Question: I'm using Charles Proxy to rewrite a response from an API for testing purpose.
If I set a breakpoint, I am allowed to completely rewrite the raw response as I wish.
However, if I want to automate it via the "Rewrite" tool, I'm stuck, it seems that you cannot modify the status code:

Do you know if I'm missing something?
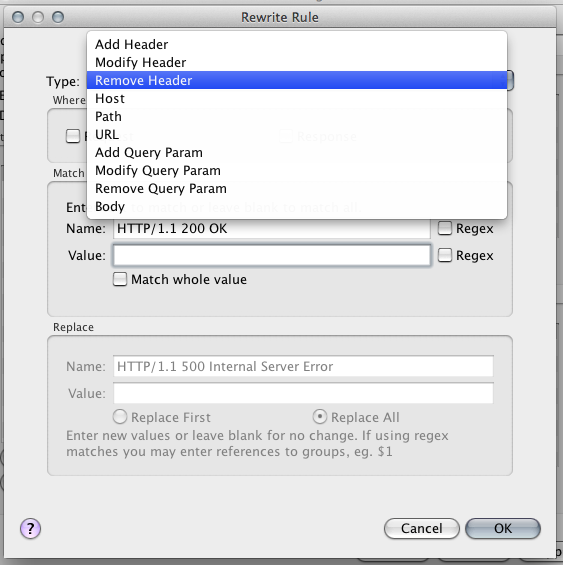
Answer: An Update: Version 3.8 of Charles Proxy was just released, with the ability to rewrite the status. From the <URL>:
-
This version's rewrite UI adds a new "Response Status" rule type: